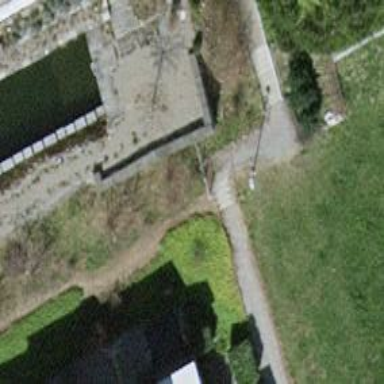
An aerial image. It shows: Set of concrete steps.